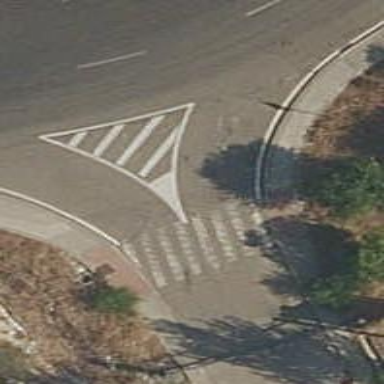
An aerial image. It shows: Uncontrolled zebra crossing on the road.